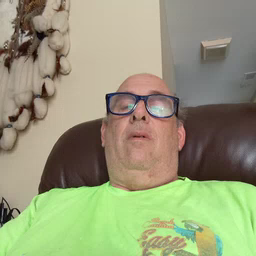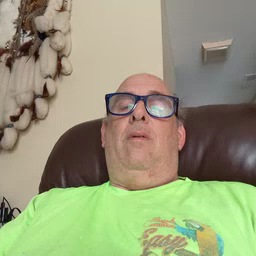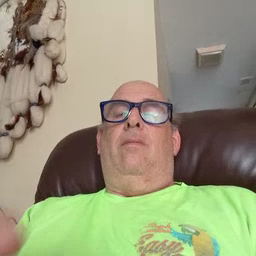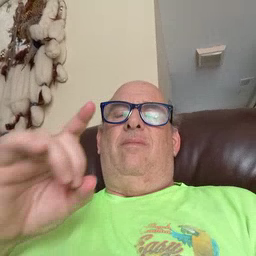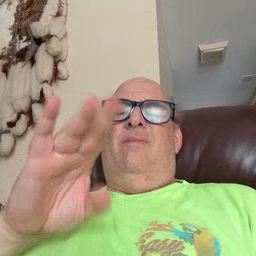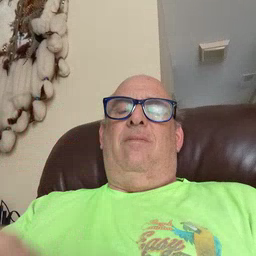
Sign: hate